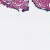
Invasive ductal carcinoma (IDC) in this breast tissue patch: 0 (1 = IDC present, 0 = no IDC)